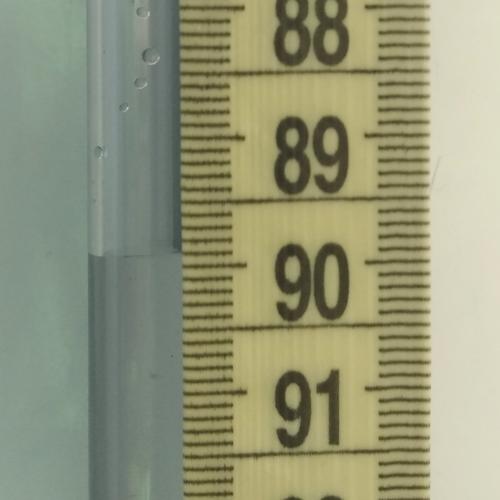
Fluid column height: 89.9 cm